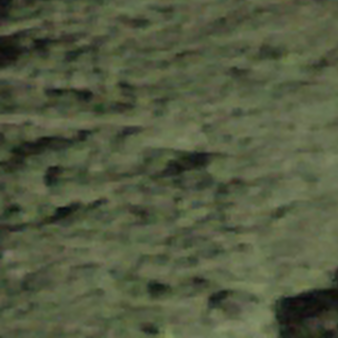
Label: other